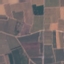
Land use / land cover class: PermanentCrop